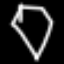
Label: diamond